Question: I have a 1387px wide contact bar (.png) and four identical divs containing contact information (email, twr, fb) that overlays it. This is what it should look like:

How do I equally space the contact divs and anchor them to the background image regardless of window size?
'''
<div id="footer">
<div id="contact-row">
<div class="contact">
<a class="email" href="mailto:#">email</a>
<a class="tw" href="http://twitter.com/#" target="_blank"></a>
<a class="fb" href="http://www.facebook.com/pages/#" target="_blank"></a>
</div>
...+ 3 more divs with class of "contact"
</div>
</div>
'''
'''
#footer {
width: 100%;
height: 178px;
background: url('../img/contact-bg.png') no-repeat center;
position: relative;
clear: both;
}
#contact-row {
width: 100%;
height: 178px;
border: solid 1px #aaa;
text-align: center;
overflow: hidden;
margin: 0 auto 0 auto;
}
.contact {
width: 150px;
height: 25px;
border: solid 1px #ccc;
display: inline-block;
margin: 0 50px;
}
'''
I have tried many different solutions, but none stay tied to the background image or adapt to a smaller browser window. Working copy can be found here: <URL>
I'd appreciate some fresh eyes. Thank you!
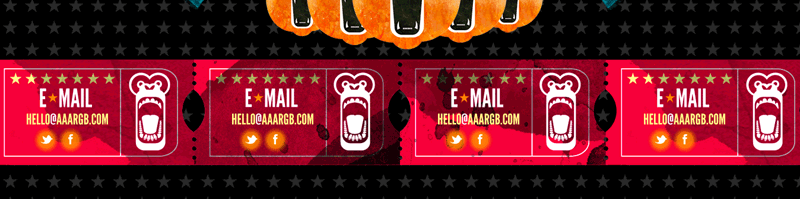
Answer: Problem was that '#footer' '#contact-row' was set to 'width:100%'. Taking the relative 100% width off stopped it from resizing relative to parent widths.
Turns out, '#contact-row' is unnecessary. Got rid of it and went with:
'''
<div id="footer">
<div class="contact">
<a class="email" href="mailto:#">email</a>
<a class="tw" href="http://twitter.com/#" target="_blank"></a>
<a class="fb" href="http://www.facebook.com/pages/#" target="_blank"></a>
</div>
...+ 3 more divs with class of "contact"
</div>
'''
And these styles centered '.contact' divs equally:
'''
#footer {
width:1400px;
height:178px;
background:url('../img/contact-bg.png') no-repeat center;
margin:0 auto;
position:relative;
clear:both;
overflow:hidden;
}
.contact {
width:225px;
height:25px;
display:inline-block;
margin:0 50px 0 68px;
}
'''